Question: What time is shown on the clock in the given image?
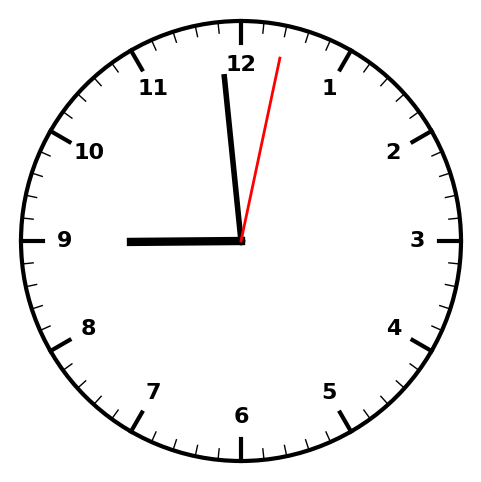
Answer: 08:59:02